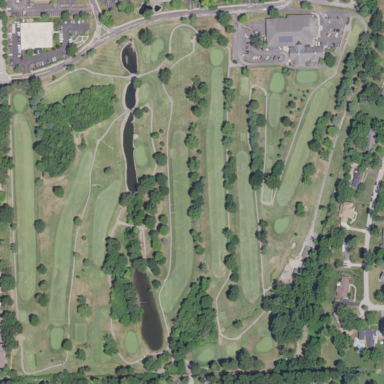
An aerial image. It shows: Golf course.